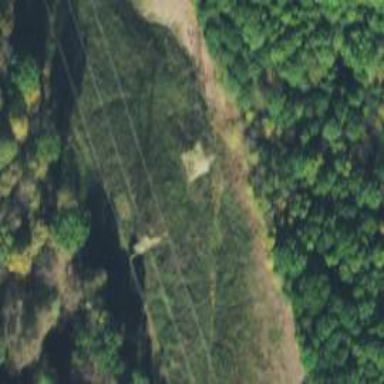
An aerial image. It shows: Lattice structure tower used for power transmission.